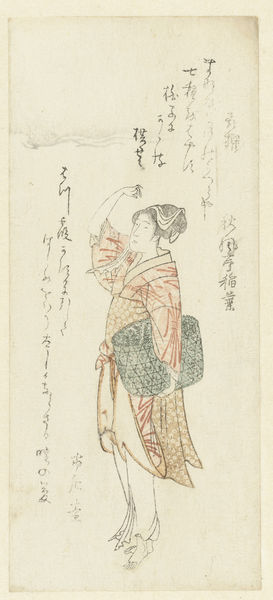
Titel: Staande vrouw met mand
Künstler: Shunman
Standort: Amsterdam
Institution: Rijksmuseum
Schlagwörter: grün, frau, dame, rot, arm, holzschnitt, japan, farbe, korb, schriftzeichen, druck, text, träger, strichzeichnung, kimono, trägerin, hokusai, grasschrift, japanischzeichnung, roter kimono